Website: ulta-beauty
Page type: payment
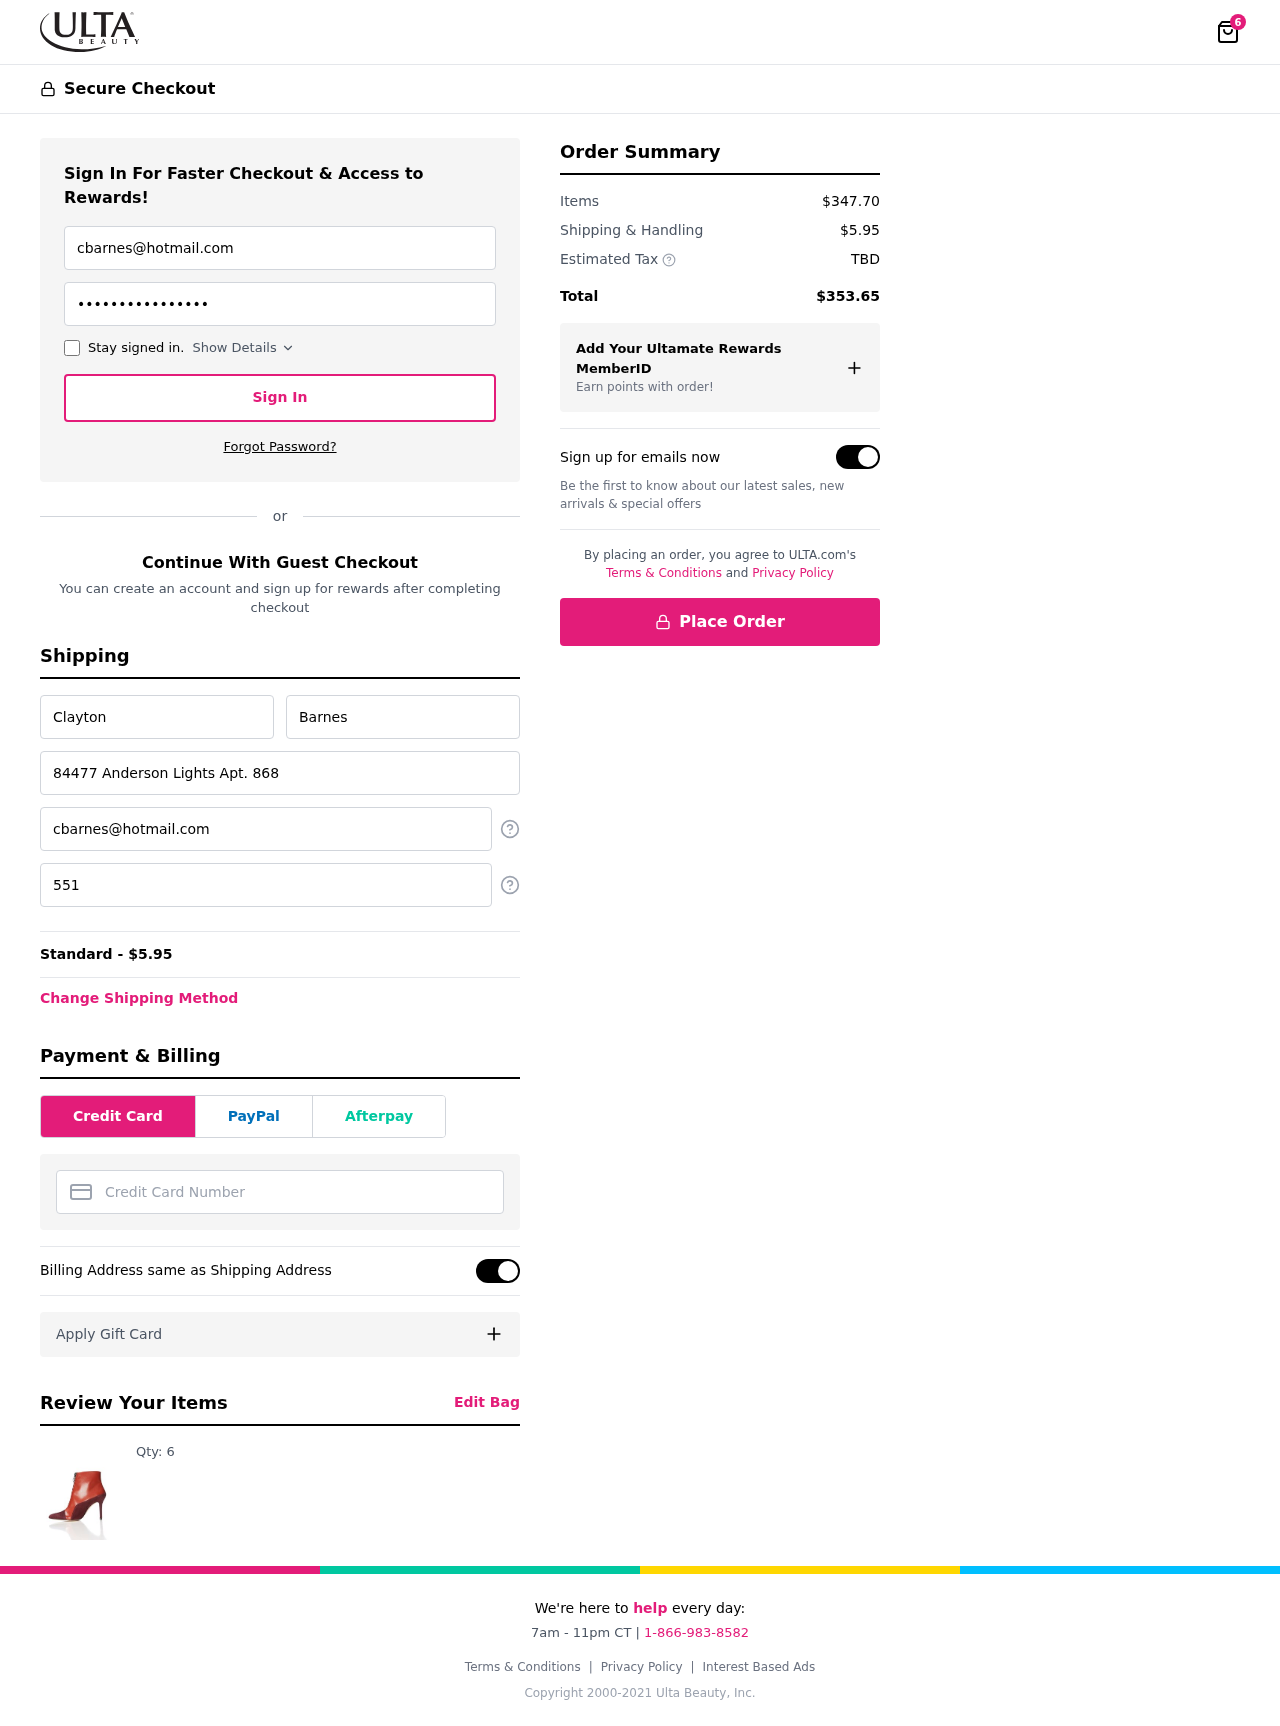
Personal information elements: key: PII_CARD_NUMBER
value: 6011 8435 4635 1377
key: PII_EMAIL
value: cbarnes@hotmail.com
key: PII_FIRSTNAME
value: Clayton
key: PII_LASTNAME
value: Barnes
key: PII_PHONE
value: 5515379424
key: PII_STREET
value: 84477 Anderson Lights Apt. 868
Product elements: key: PRODUCT1_QUANTITY
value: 6
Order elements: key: ORDER_NUM_ITEMS
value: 6
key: ORDER_SHIPPING_COST
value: $5.95
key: ORDER_SHIPPING_COST
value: Standard - $5.95
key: ORDER_SUBTOTAL
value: $347.70
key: ORDER_TAX
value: TBD
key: ORDER_TOTAL
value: $353.65